Question: I am trying to generate a certain amount of random uniform points inside a rectangle (I know the pair of coordinates for each corner).
Let our rectangle be
ABCD
My idea is:
Divide the rectangle into two triangles by the AC diagonal. Find the slope and the intercept of the diagonal.
Then, generate two random numbers from [0,1] interval, let them be a,b.
Evaluate x = aAD (AB, AD, distances). If A is not (0,0), then we can add to x and y A's coordinates.
Now we have a point (x,y). If it is not in the lower triangle (ABC), skip to the next step.
Else, add the point to our plot and also add the symmetric of (x,y) vs. the AC diagonal so that we can fill the upper triangle (ADC) too.
I have implemented this, but I highly doubt that the points are uniformly generated (judging from the plot). How should I modify my algorithm? I guess that the issue is related to how I pick the triangle and the symmetric thing.

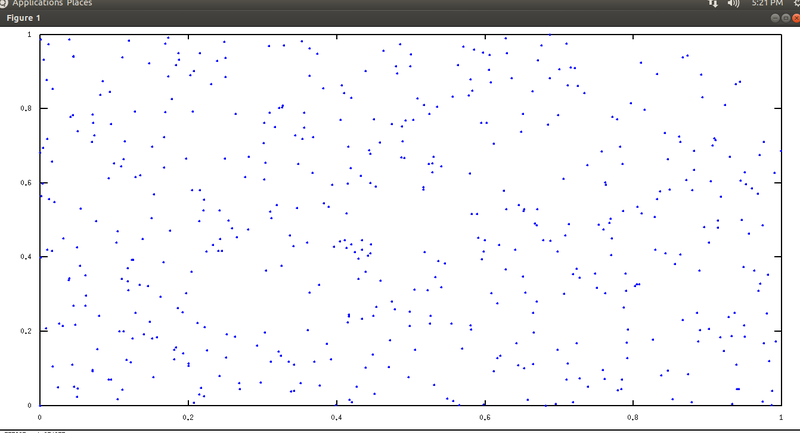
Answer: This is referred to as <URL> and other similar terms. You seem to be on the right track in that the points should come from the uniform distribution. Your plot looks reasonably random to me.
What are you doing with upper and lower triangles? They seem unnecessary and would certainly make things less random. Is this some form variance reduction along the lines of <URL>.